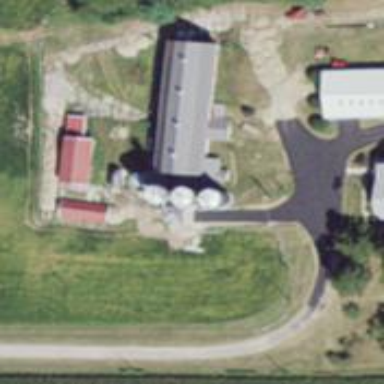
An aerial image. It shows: Silo.